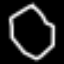
Label: octagon